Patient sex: M
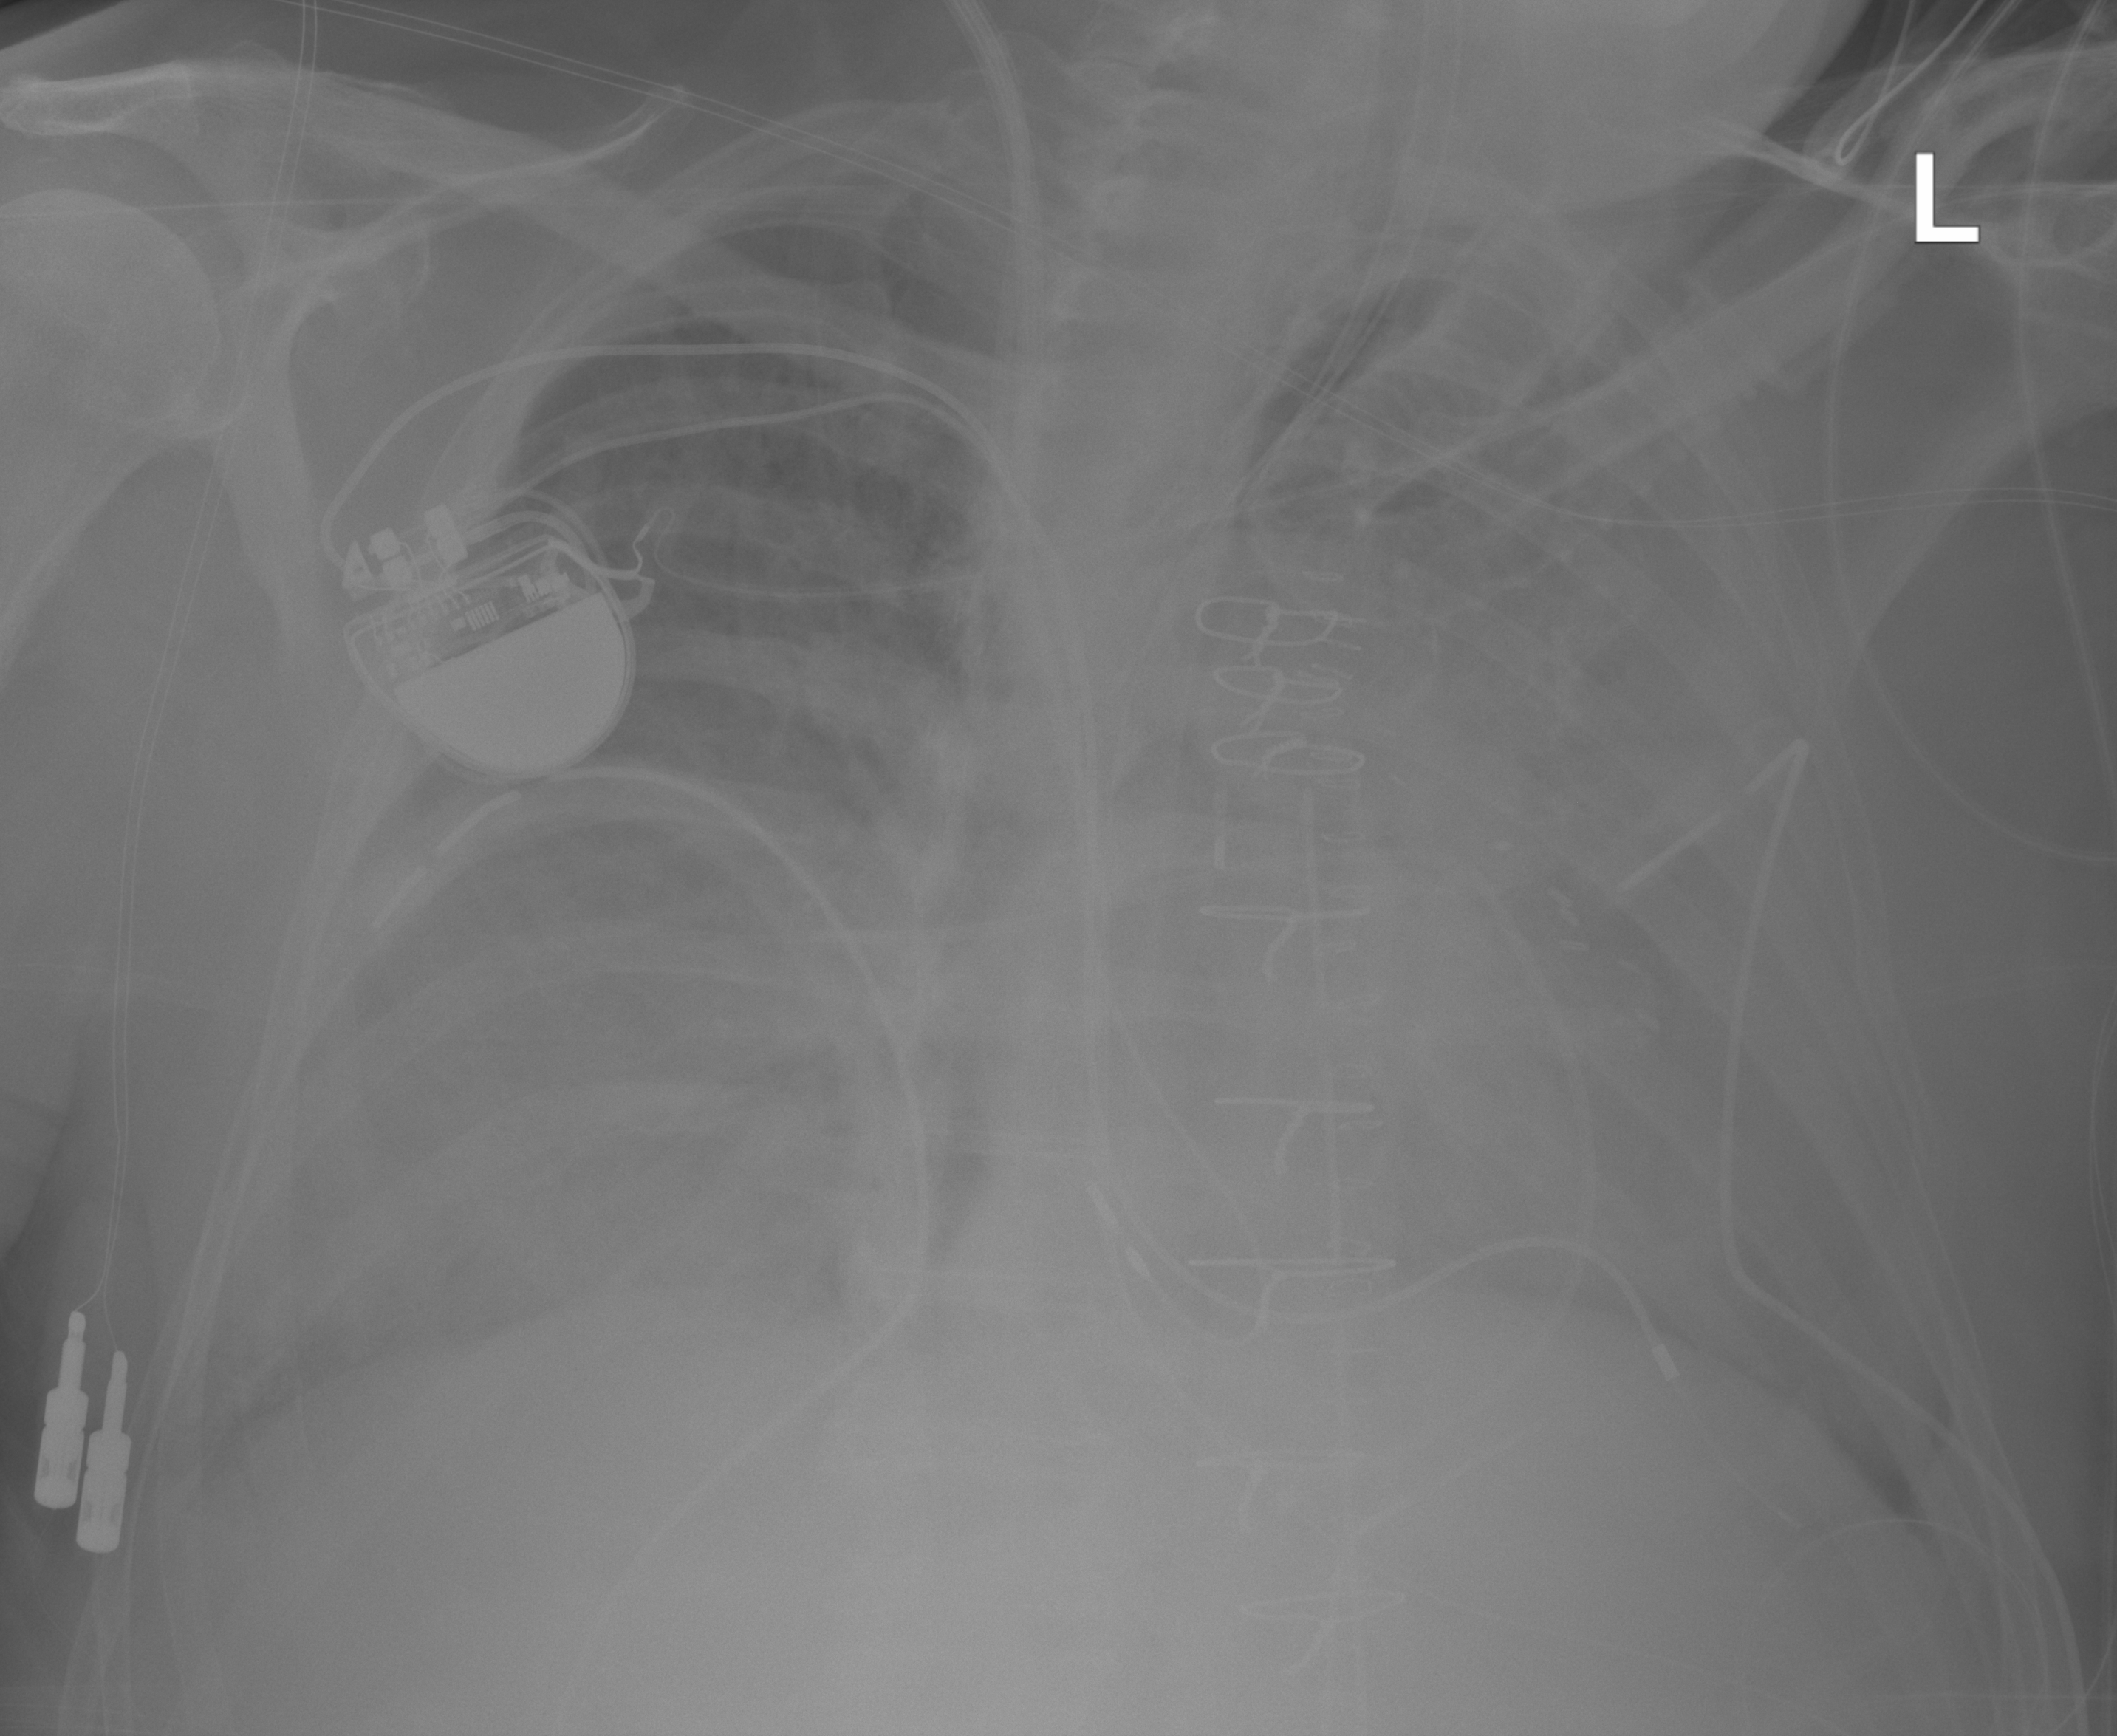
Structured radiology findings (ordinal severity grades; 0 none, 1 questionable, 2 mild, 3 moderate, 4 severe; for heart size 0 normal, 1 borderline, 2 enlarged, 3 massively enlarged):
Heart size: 2
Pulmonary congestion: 2
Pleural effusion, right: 3
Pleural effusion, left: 2
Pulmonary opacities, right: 2
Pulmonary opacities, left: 2
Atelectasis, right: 2
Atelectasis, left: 2